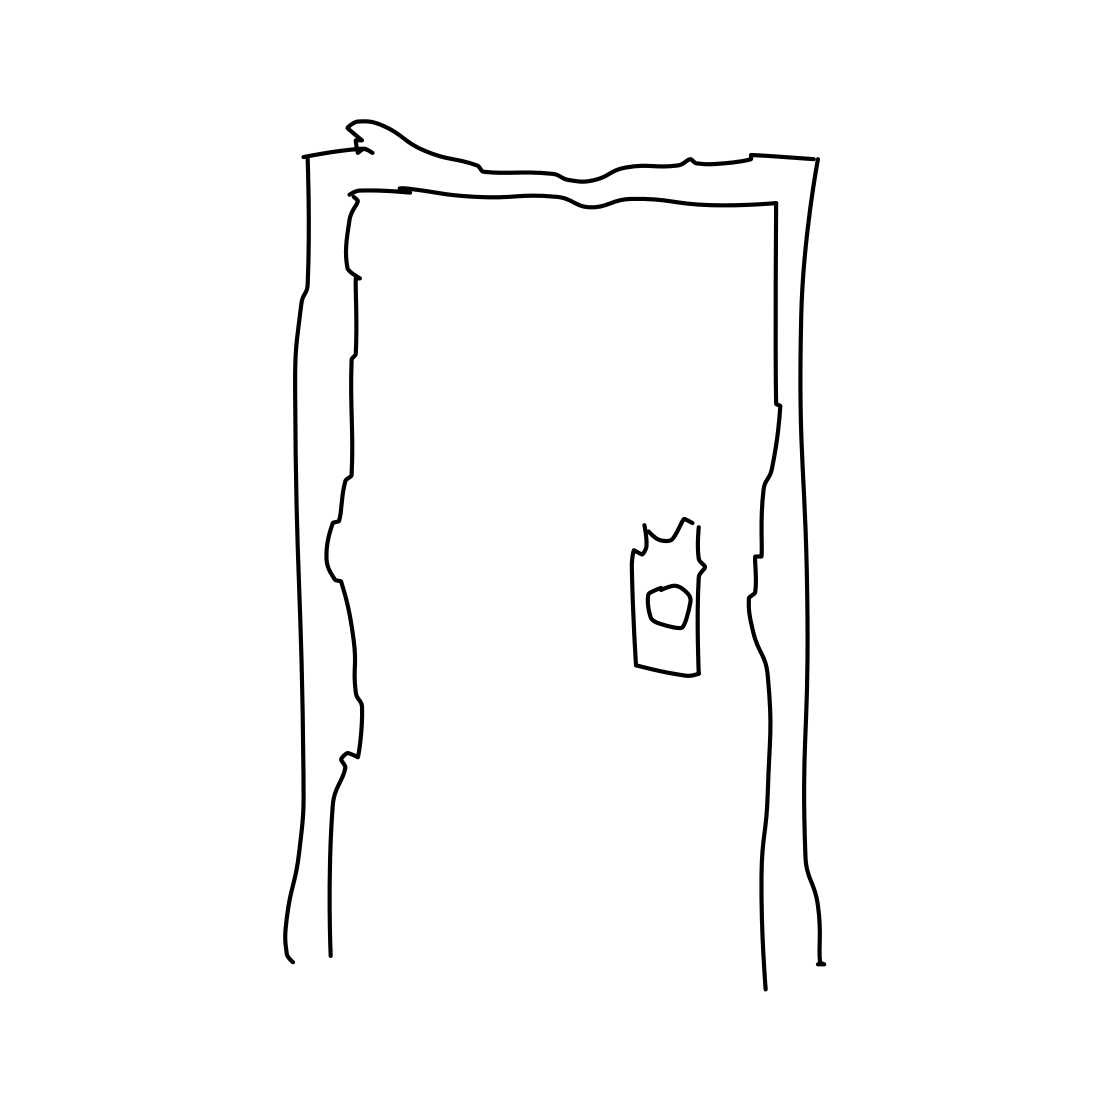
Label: door